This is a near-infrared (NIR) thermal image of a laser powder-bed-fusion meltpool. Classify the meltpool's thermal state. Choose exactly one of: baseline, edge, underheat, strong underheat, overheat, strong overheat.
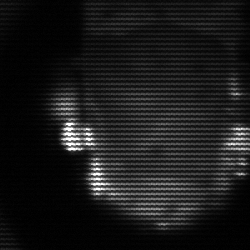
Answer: baseline